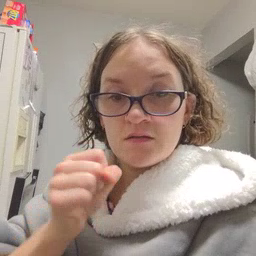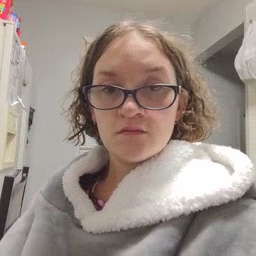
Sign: make